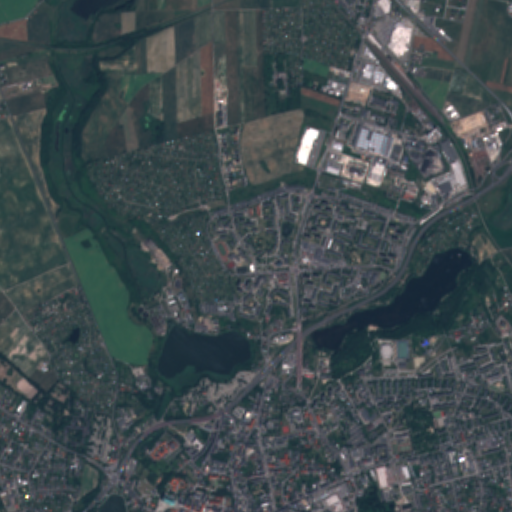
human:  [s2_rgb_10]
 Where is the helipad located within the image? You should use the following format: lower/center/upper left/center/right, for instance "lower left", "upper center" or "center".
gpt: The helipad is located in the lower center of the image.
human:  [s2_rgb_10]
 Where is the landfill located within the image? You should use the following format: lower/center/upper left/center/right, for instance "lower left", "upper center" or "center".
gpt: The landfill is located in the upper right of the image.
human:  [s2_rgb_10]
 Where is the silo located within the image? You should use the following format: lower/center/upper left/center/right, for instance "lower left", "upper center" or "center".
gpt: The silo is located in the upper right of the image.
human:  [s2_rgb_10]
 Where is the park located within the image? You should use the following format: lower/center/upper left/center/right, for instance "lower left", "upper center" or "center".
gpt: There is no park in the image.